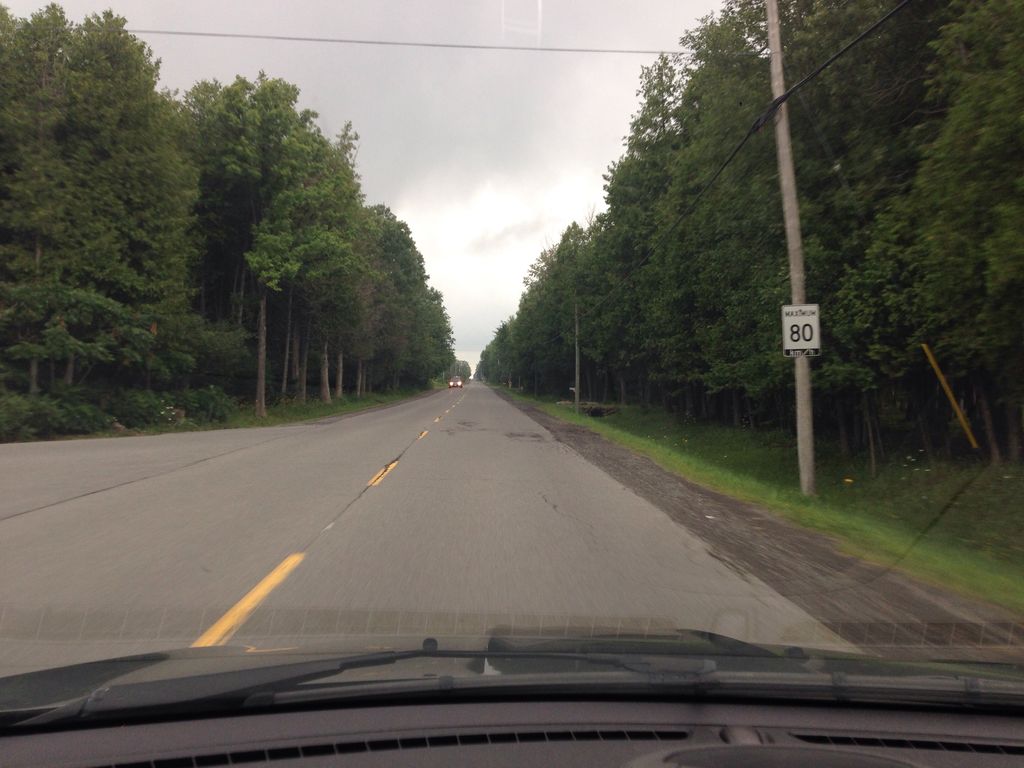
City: ottawa-gatineau